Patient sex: F
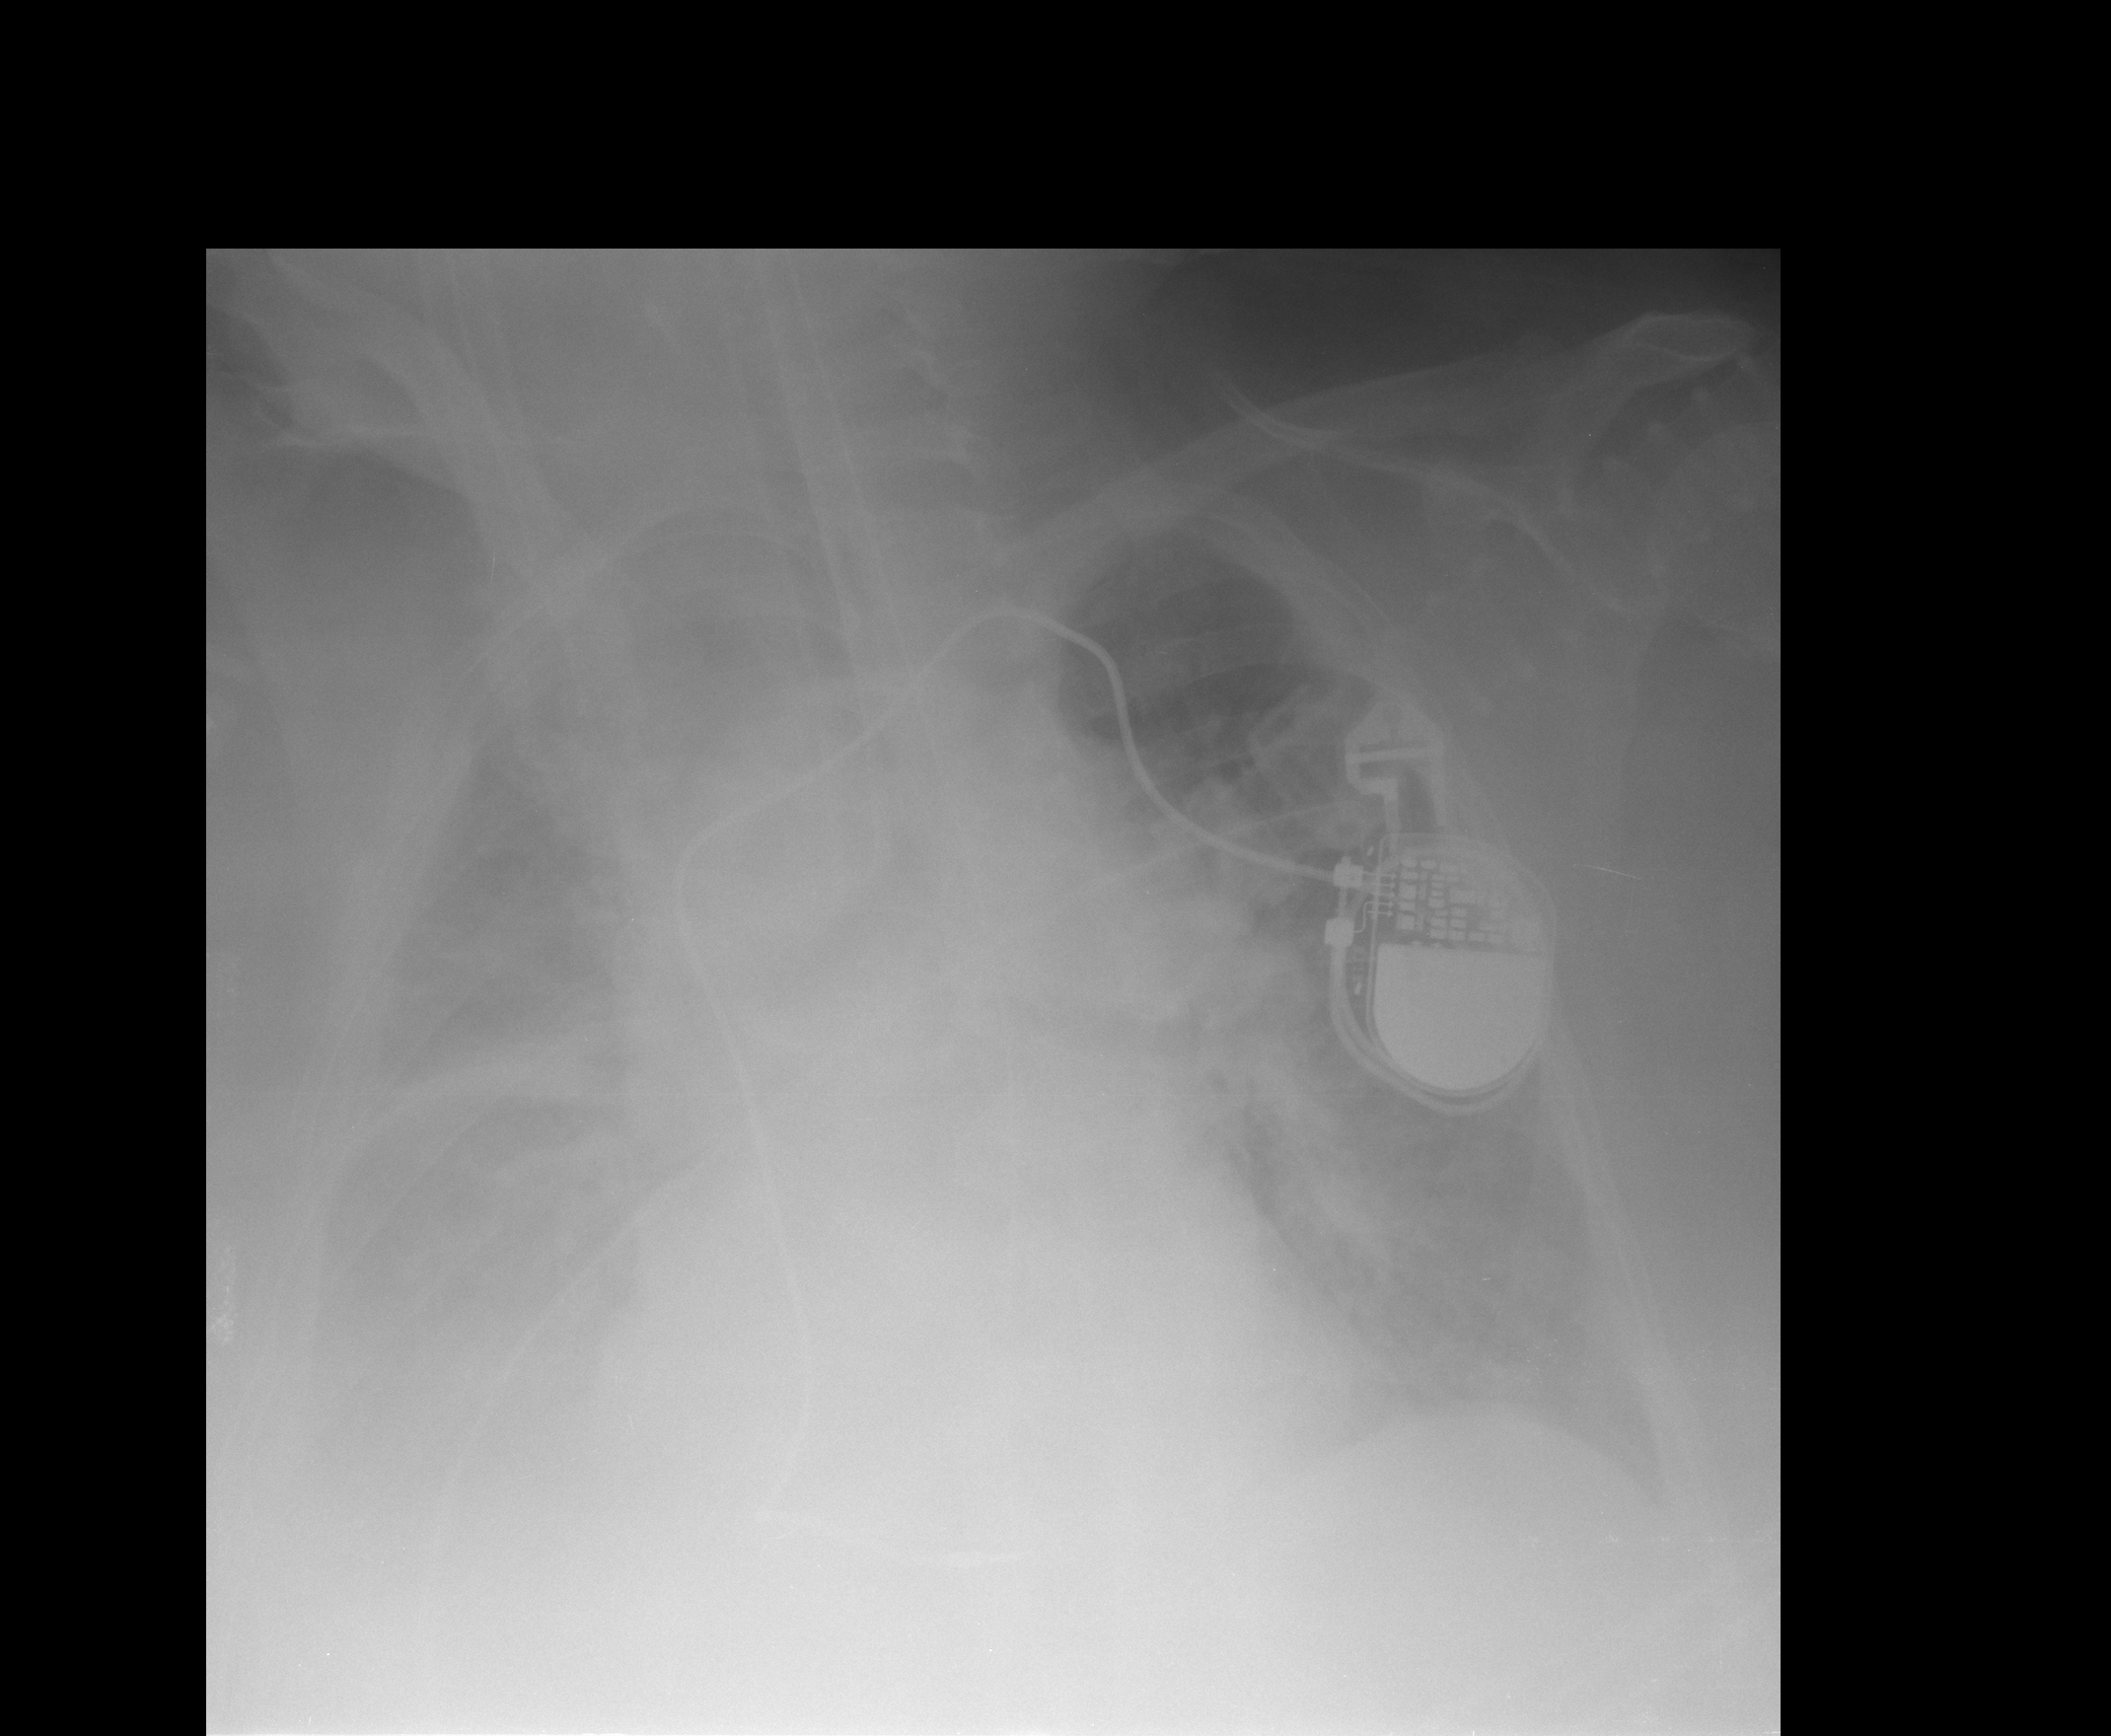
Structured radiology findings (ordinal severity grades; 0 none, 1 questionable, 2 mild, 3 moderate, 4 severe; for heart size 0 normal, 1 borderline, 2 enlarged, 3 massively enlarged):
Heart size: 2
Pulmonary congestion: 3
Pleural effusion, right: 3
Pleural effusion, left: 1
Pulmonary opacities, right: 2
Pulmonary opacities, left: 2
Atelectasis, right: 3
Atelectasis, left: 2